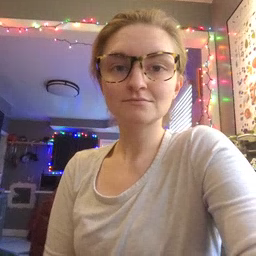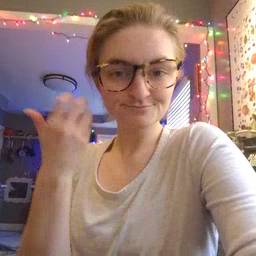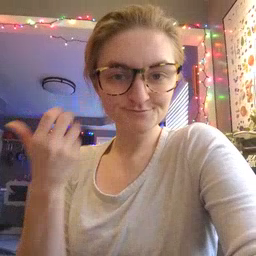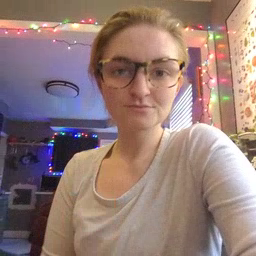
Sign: tiger